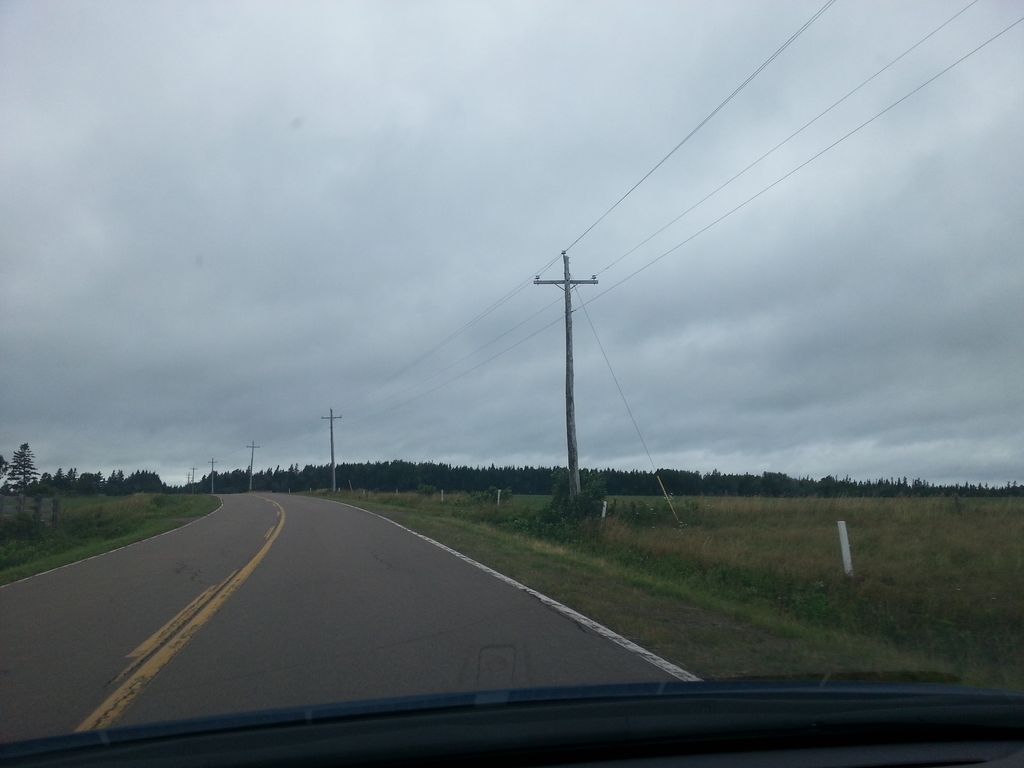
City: charlottetown